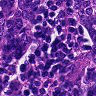
Metastatic tissue present: yes